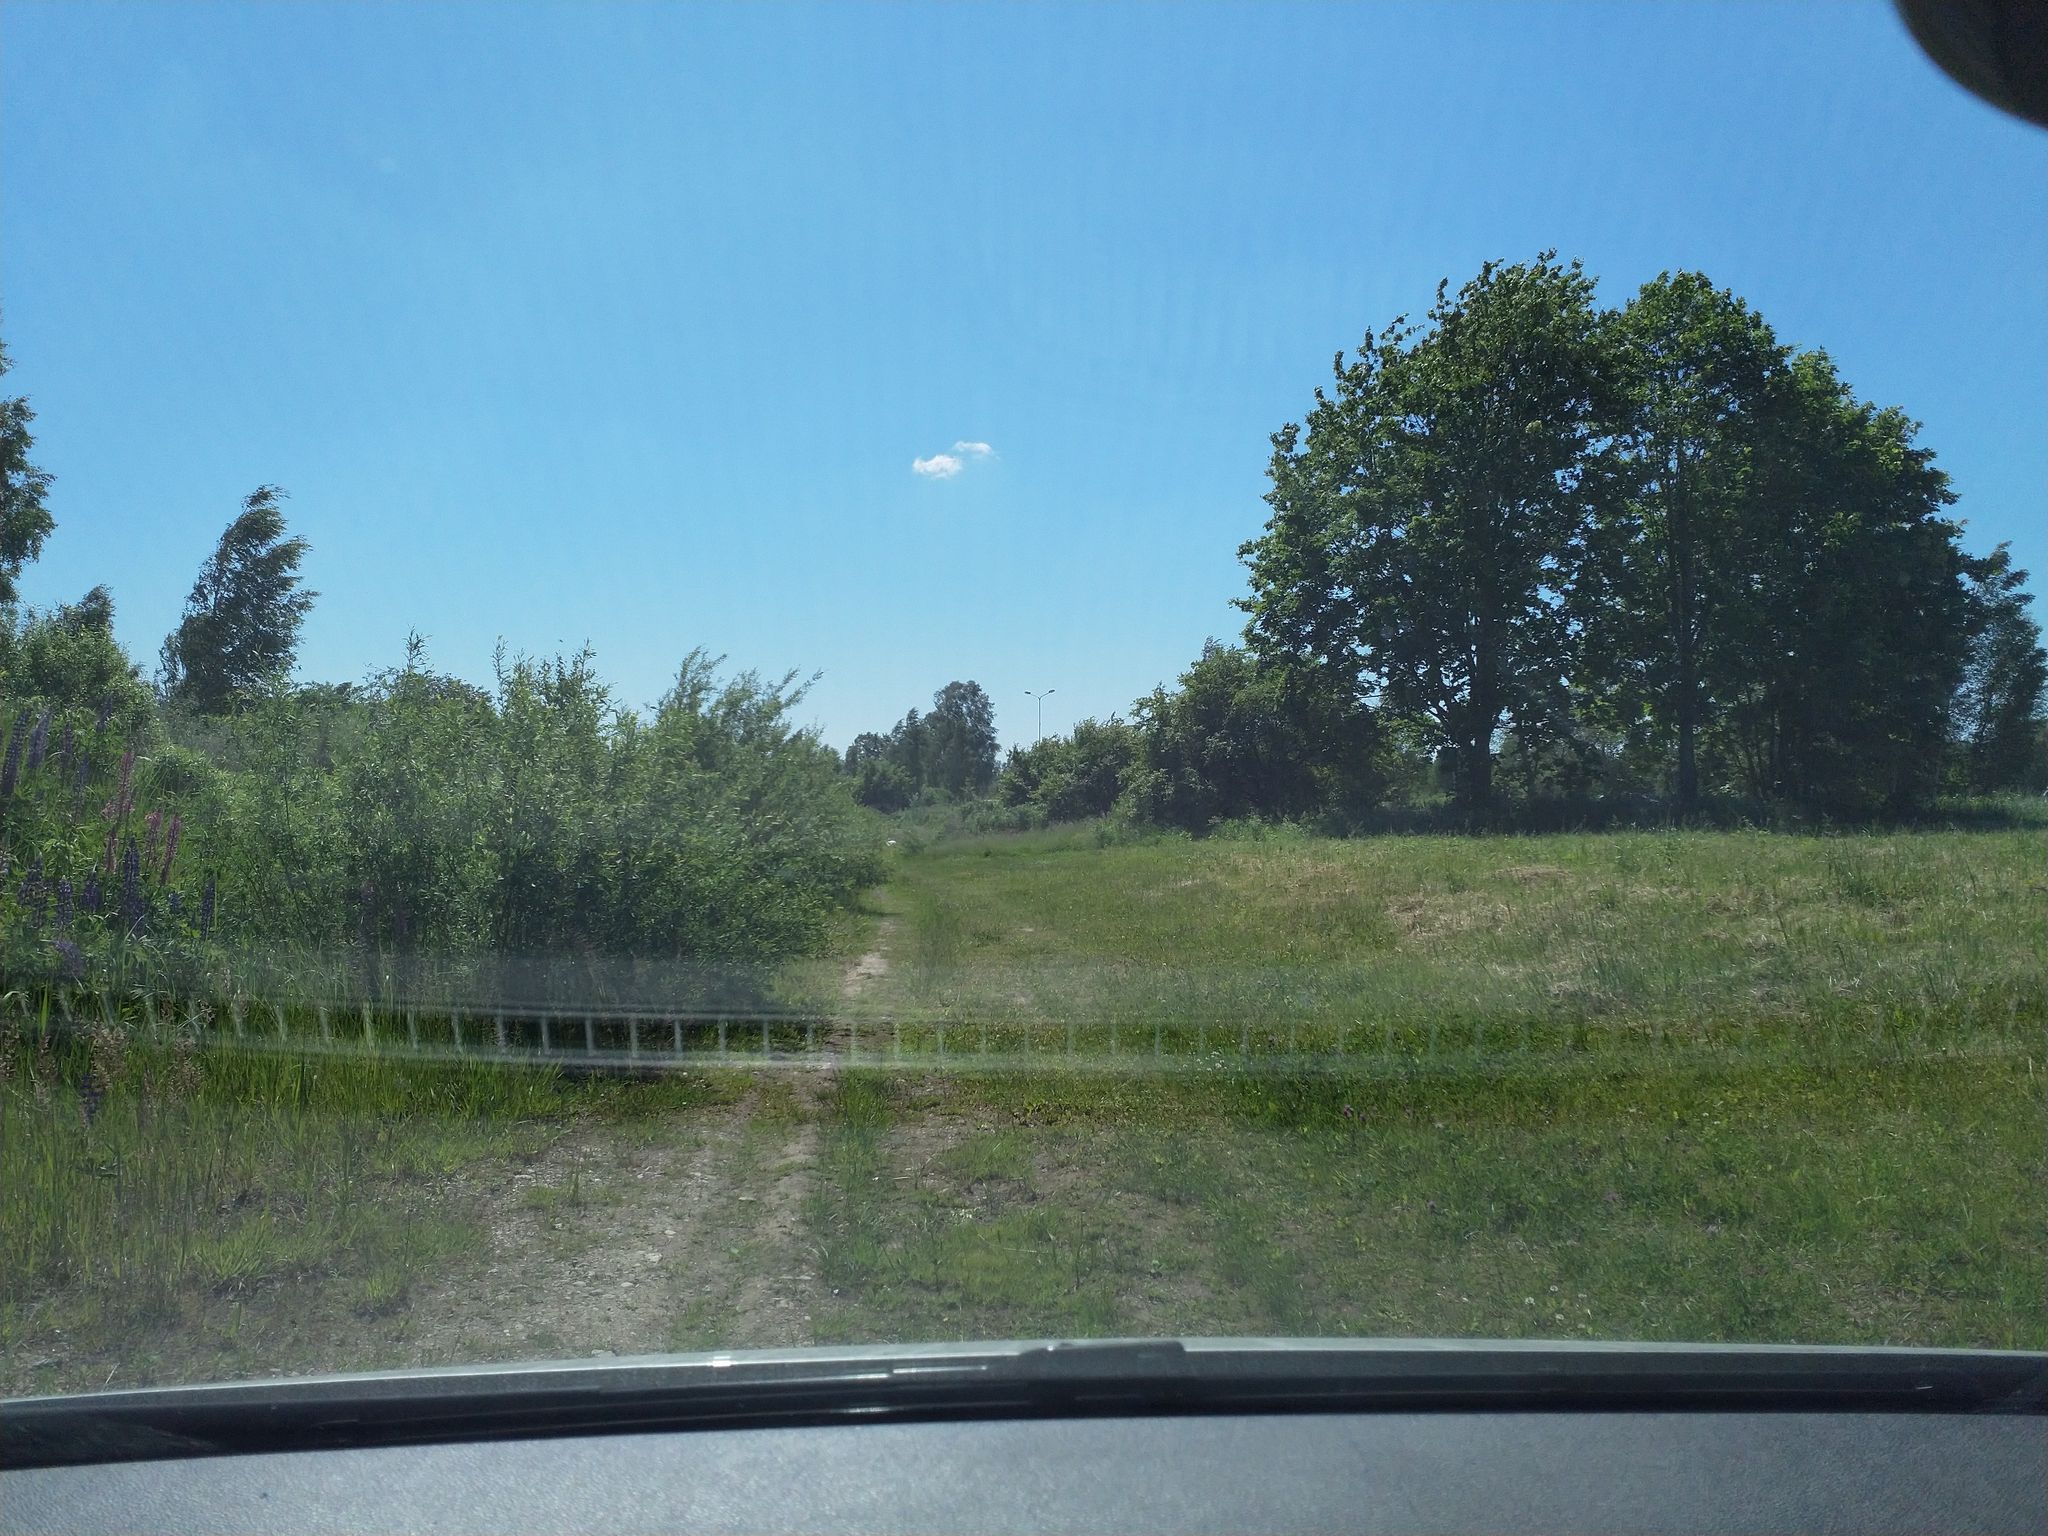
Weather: clear
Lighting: day
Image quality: slightly poor
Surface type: fields
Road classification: track, service
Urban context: rural cluster
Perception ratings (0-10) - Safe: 1.49, Lively: 0.77, Beautiful: 4.05, Boring: 4.83, Depressing: 5.15, Wealthy: 1.19